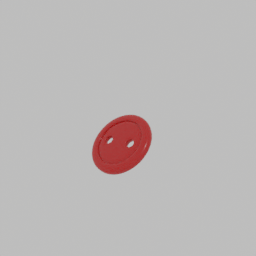
Label: people